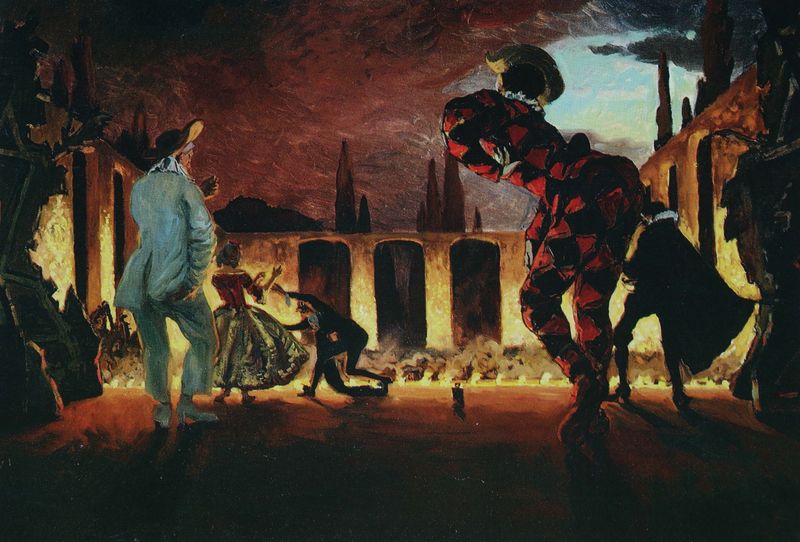
Titel: Italienische Komödie
Künstler: Alexandre Nicolas Benois
Standort: St. Petersburg
Institution: Russisches Museum
Schlagwörter: blau, dunkel, himmel, mann, schatten, wolken, gelb, menschen, ocker, abend, braun, frau, hüte, kleid, lampen, licht, männer, nacht, rücken, schwarz, straße, haus, rot, masse, menge, rock, tanz, gesten, pappel, pappeln, figur, aufführung, bühne, theater, zypressen, rückenansicht, italien, zuschauer, violett, beleuchtung, dekor, dunkelrot, schauspiel, bögen, spiel, innenhof, clown, rückenfigur, arkaden, komödie, beleuchtet, mauern, freilicht, kulisse, gaukler, schauspieler, spaß, harlekin, artisten, arkatur, kulissen, freilichtbühne, danse, comedia, arlecchino, comedia dell'arte, harlequin, serenade, später abend